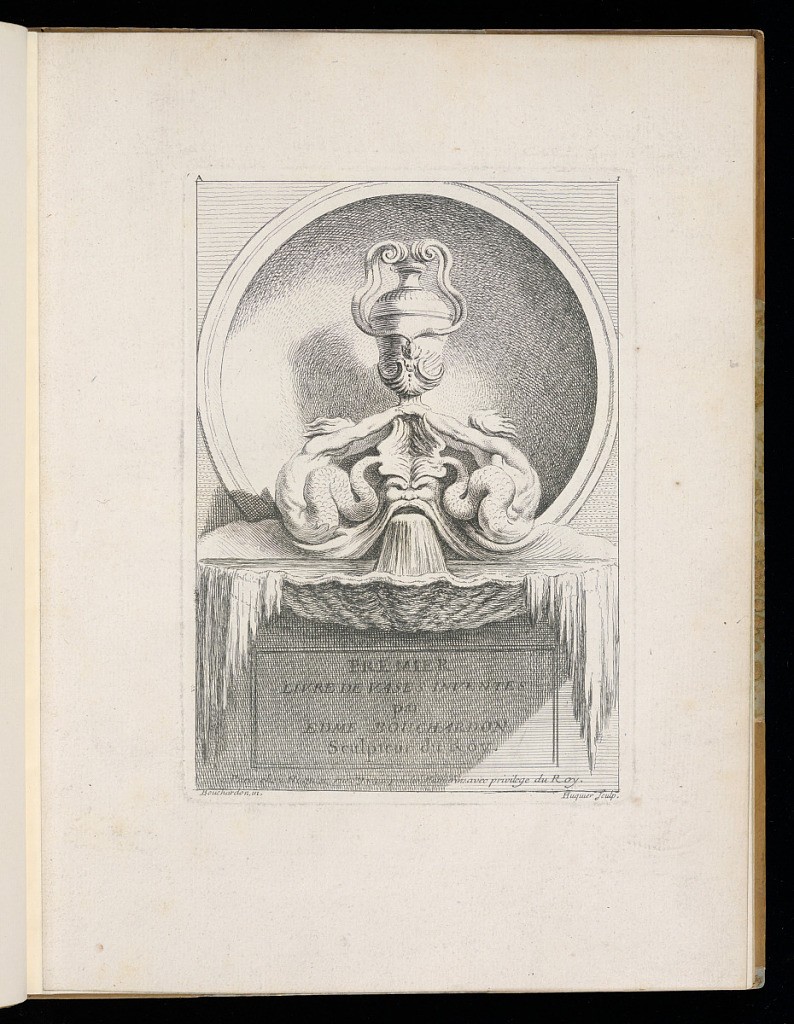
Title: Title Page
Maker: Edme Bouchardon, French, 1698–1762
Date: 1738-1749
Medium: Etching on laid paper
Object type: Print
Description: A vase with two scrolling handles tops a fountain set in a spherical niche. Two tritons grip the base of the vase, and their fins merge with a grotesque mask. Water spills from the mouth of the mask into and over a half-shell basin, below which the title of the series is inscribed. The plate is lettered and numbered.